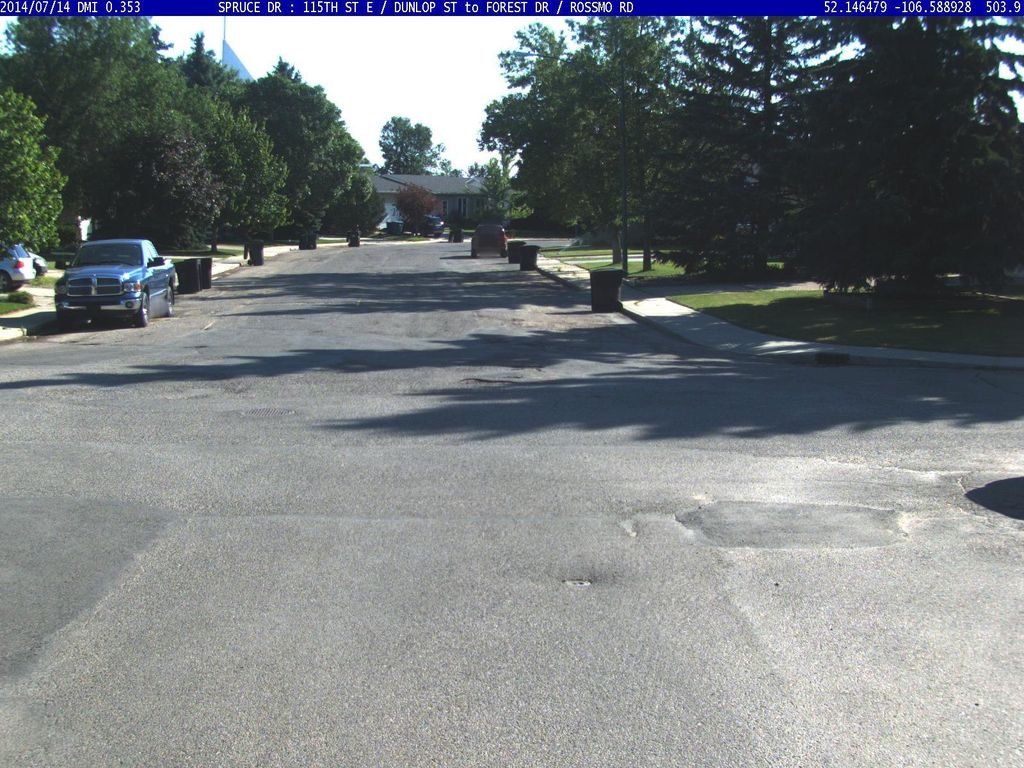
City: saskatoon